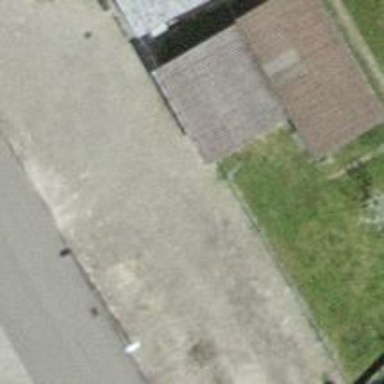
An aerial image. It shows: Warehouse.